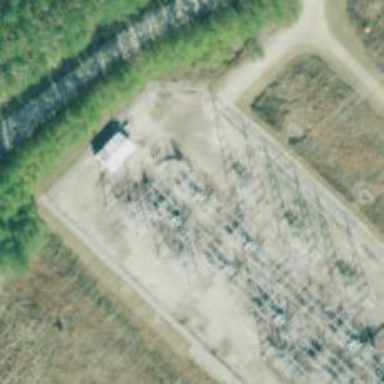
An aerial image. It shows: Switch used for power control.